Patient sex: M
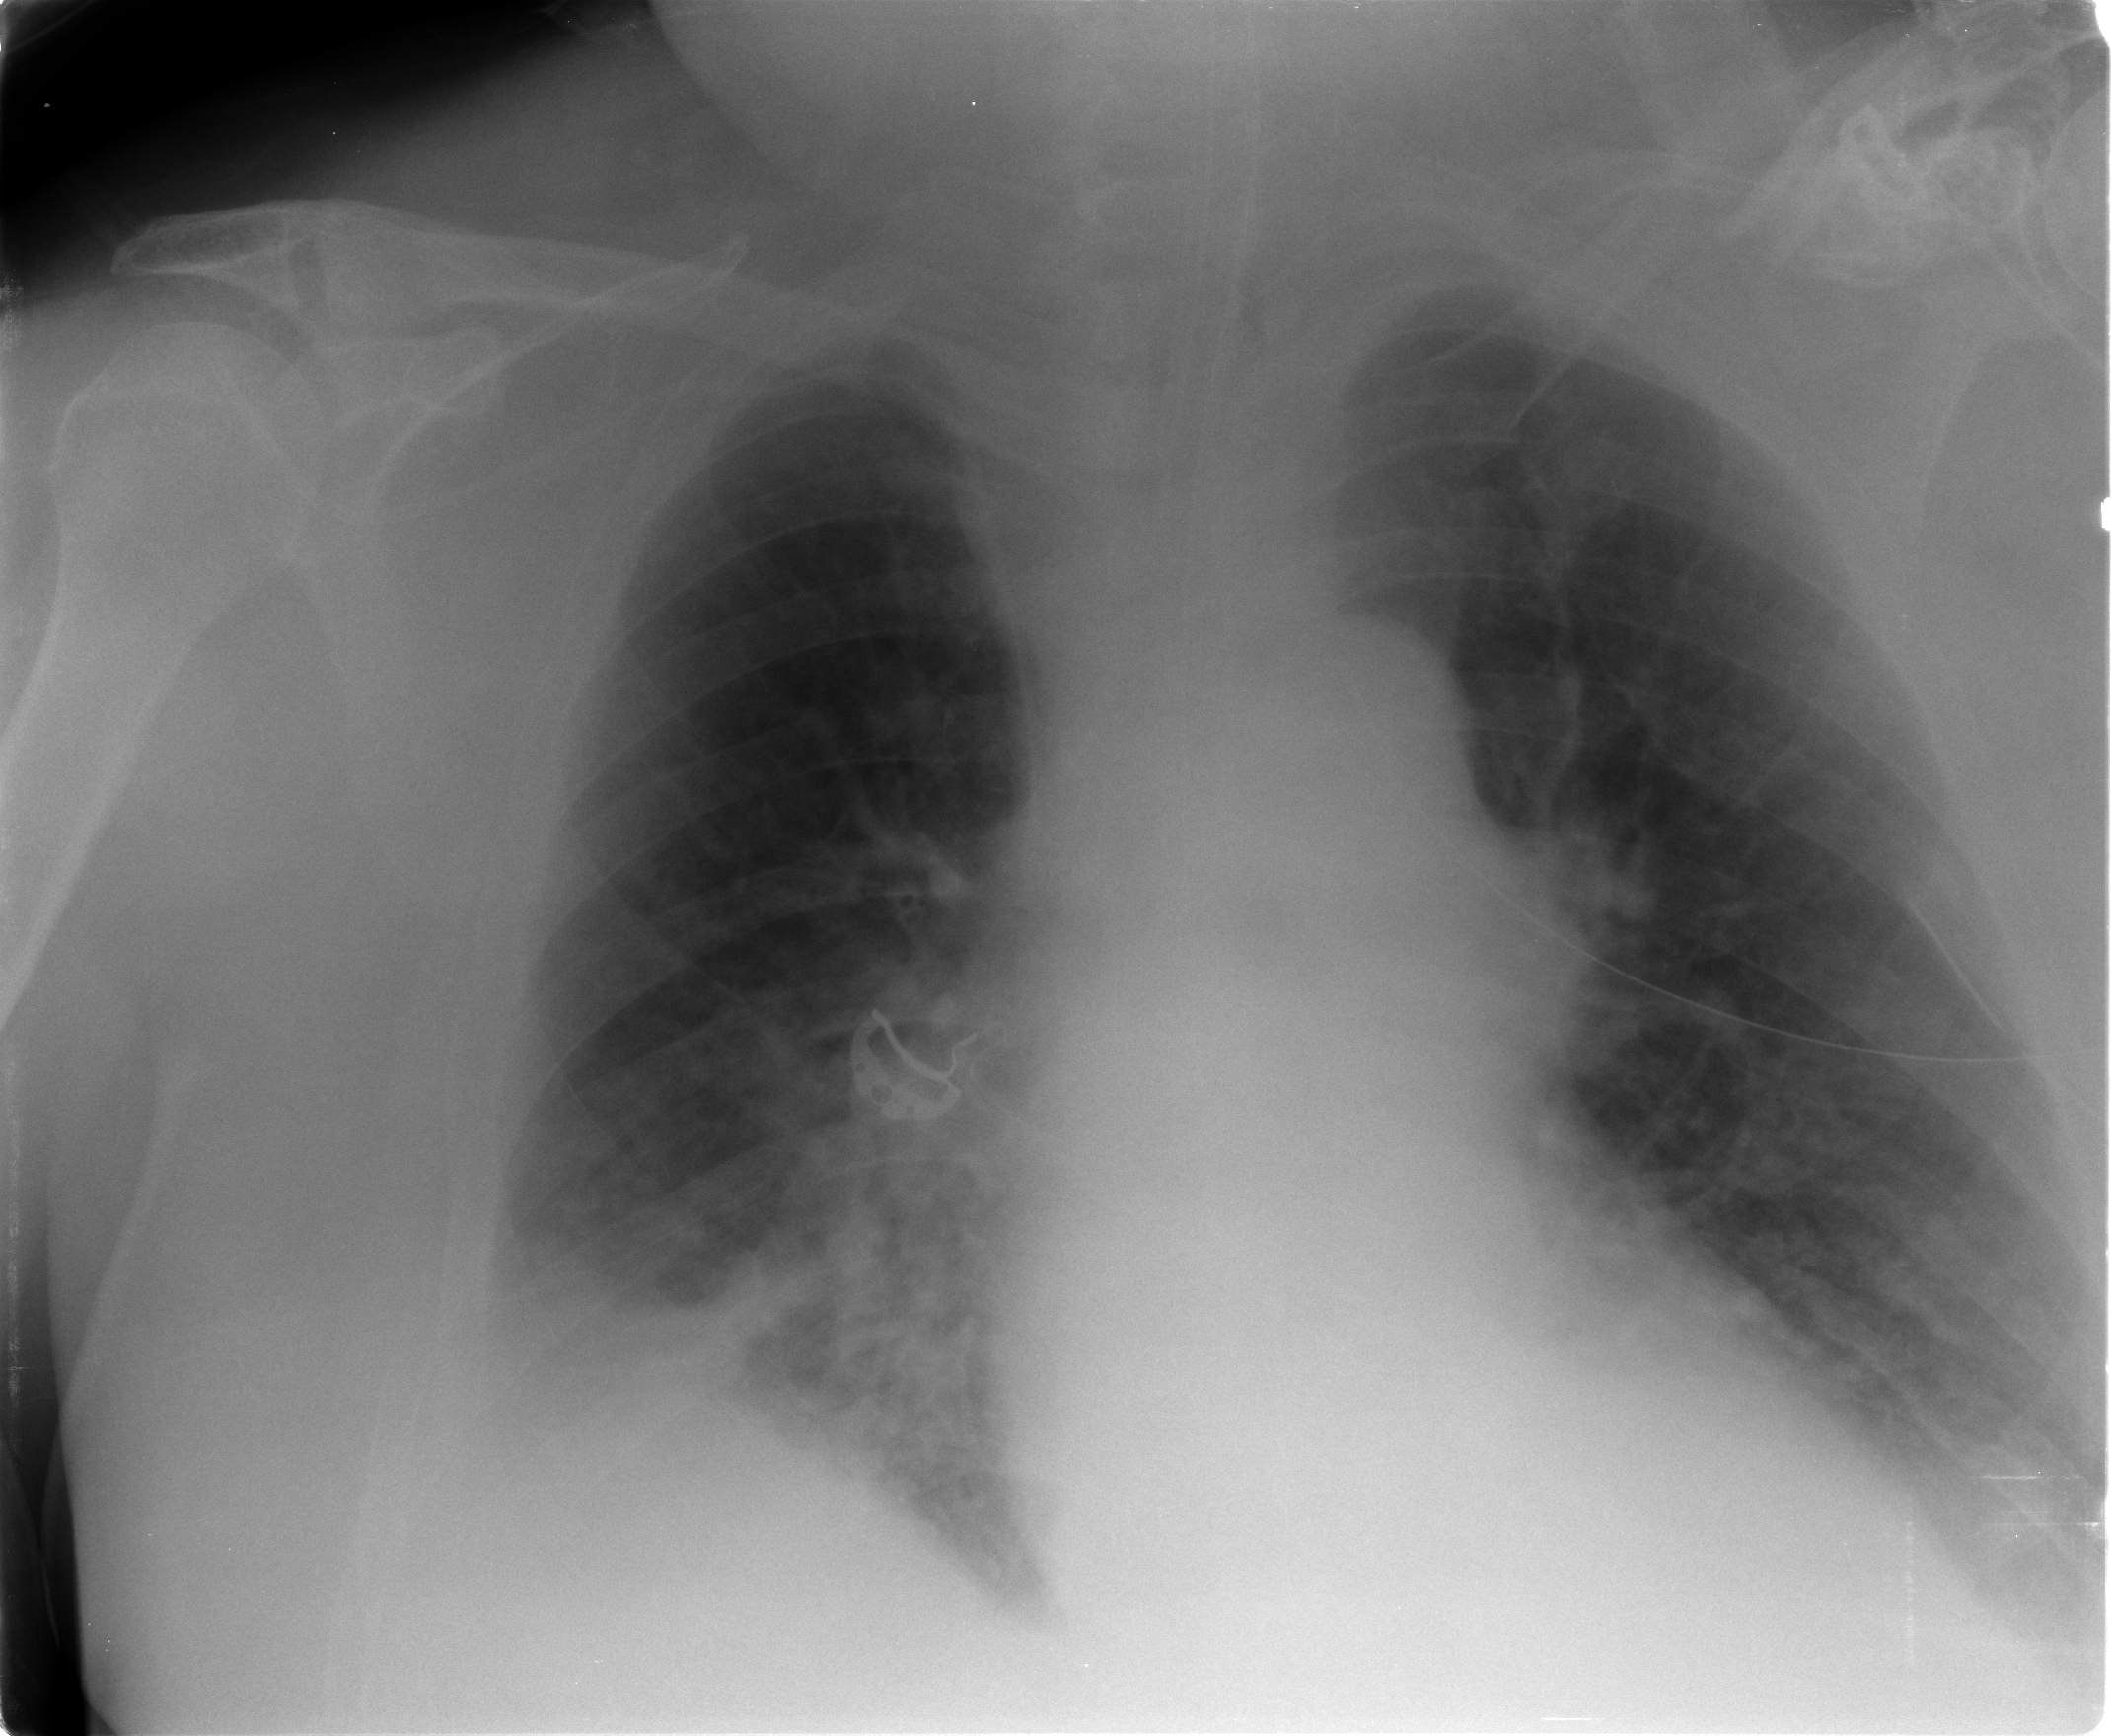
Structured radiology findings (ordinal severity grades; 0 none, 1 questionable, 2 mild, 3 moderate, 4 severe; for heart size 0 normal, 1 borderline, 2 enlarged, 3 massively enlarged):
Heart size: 0
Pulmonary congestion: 3
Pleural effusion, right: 2
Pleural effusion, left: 0
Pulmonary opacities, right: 2
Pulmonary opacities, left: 2
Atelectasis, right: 2
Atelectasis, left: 1